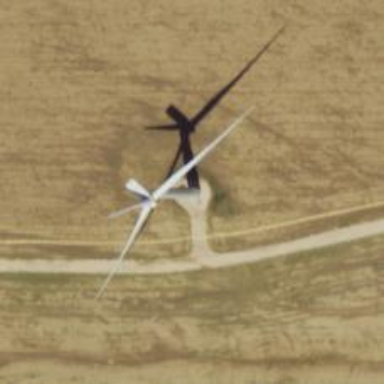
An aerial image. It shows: Wind generator using wind turbines of horizontal axis.